Interaction volume radius: 10 \u00c5
Interaction volume height: 25 \u00c5
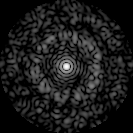
Disorder parameter: 0.8486